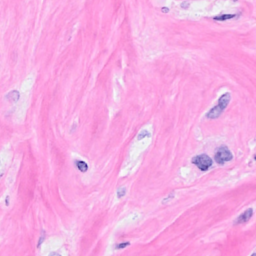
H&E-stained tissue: Breast